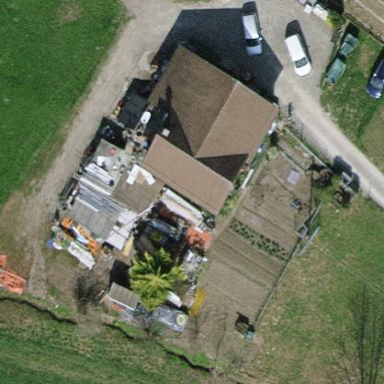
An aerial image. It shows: Farmyard area.